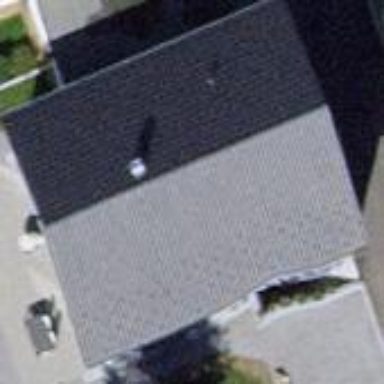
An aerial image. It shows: Detached building with gabled roof.